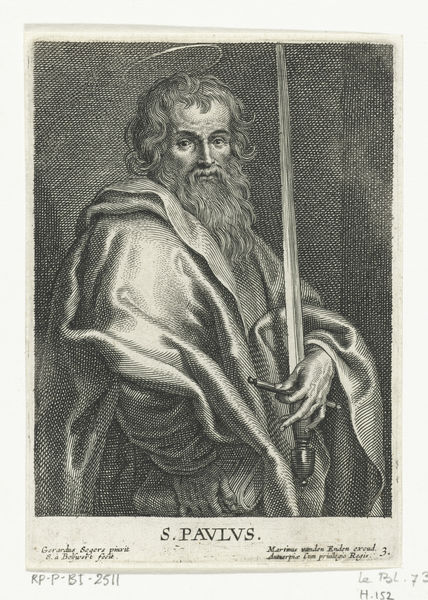
Titel: Heilige Paulus met zwaard
Künstler: Schelte Adamsz. Bolswert
Standort: Amsterdam
Institution: Rijksmuseum
Schlagwörter: hand, mann, grau, nase, schwarz, weiss, bart, augen, bibel, falten, mensch, gewand, haare, mantel, decke, schrift, papier, buch, druck, schwarzweiss, schraffur, stich, schwert, heiligenschein, nimbus, heiliger, gloriole, paulus, s. paulus, sankt paulus